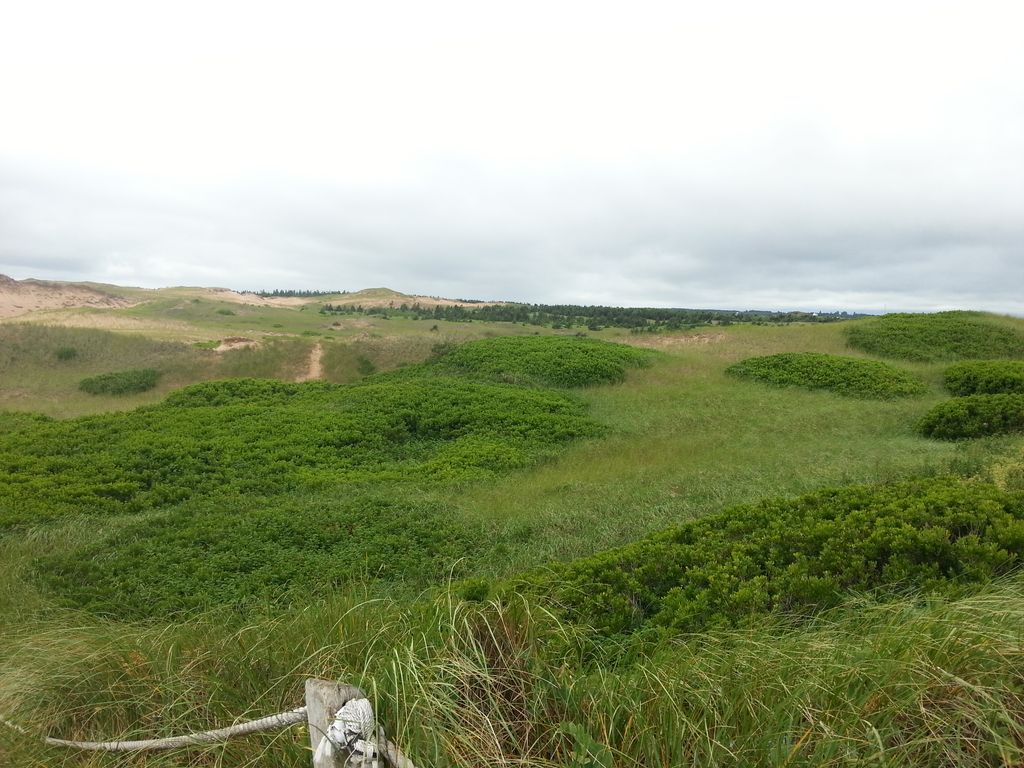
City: charlottetown